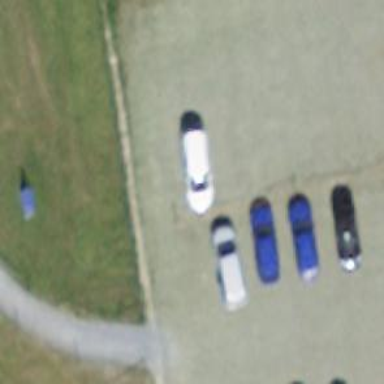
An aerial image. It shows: Parking aisle with grass paver surface.